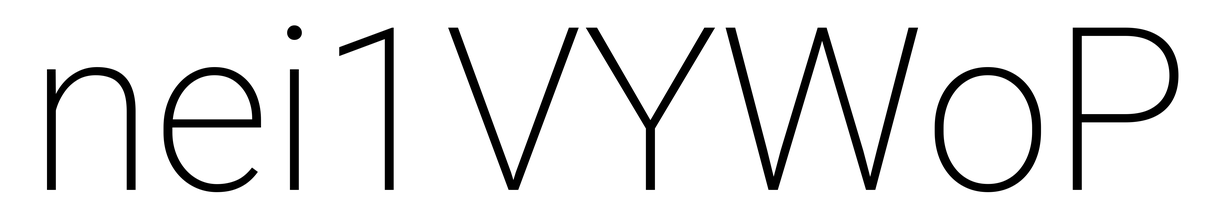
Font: Roboto_ExtraLight